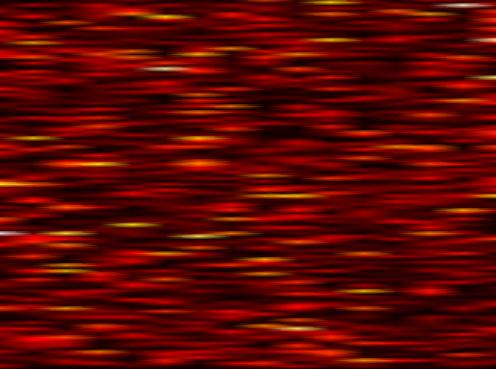
Label: WOLA